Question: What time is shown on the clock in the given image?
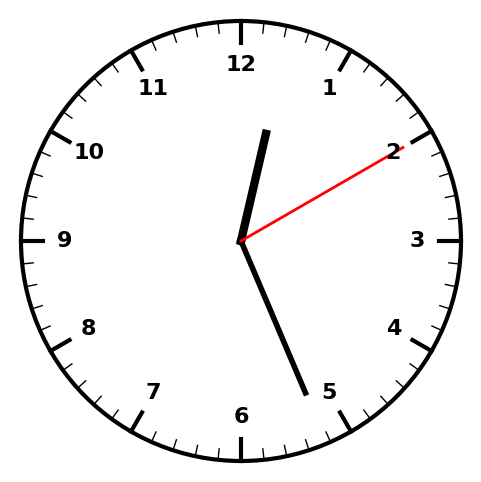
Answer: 12:26:10